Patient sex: M
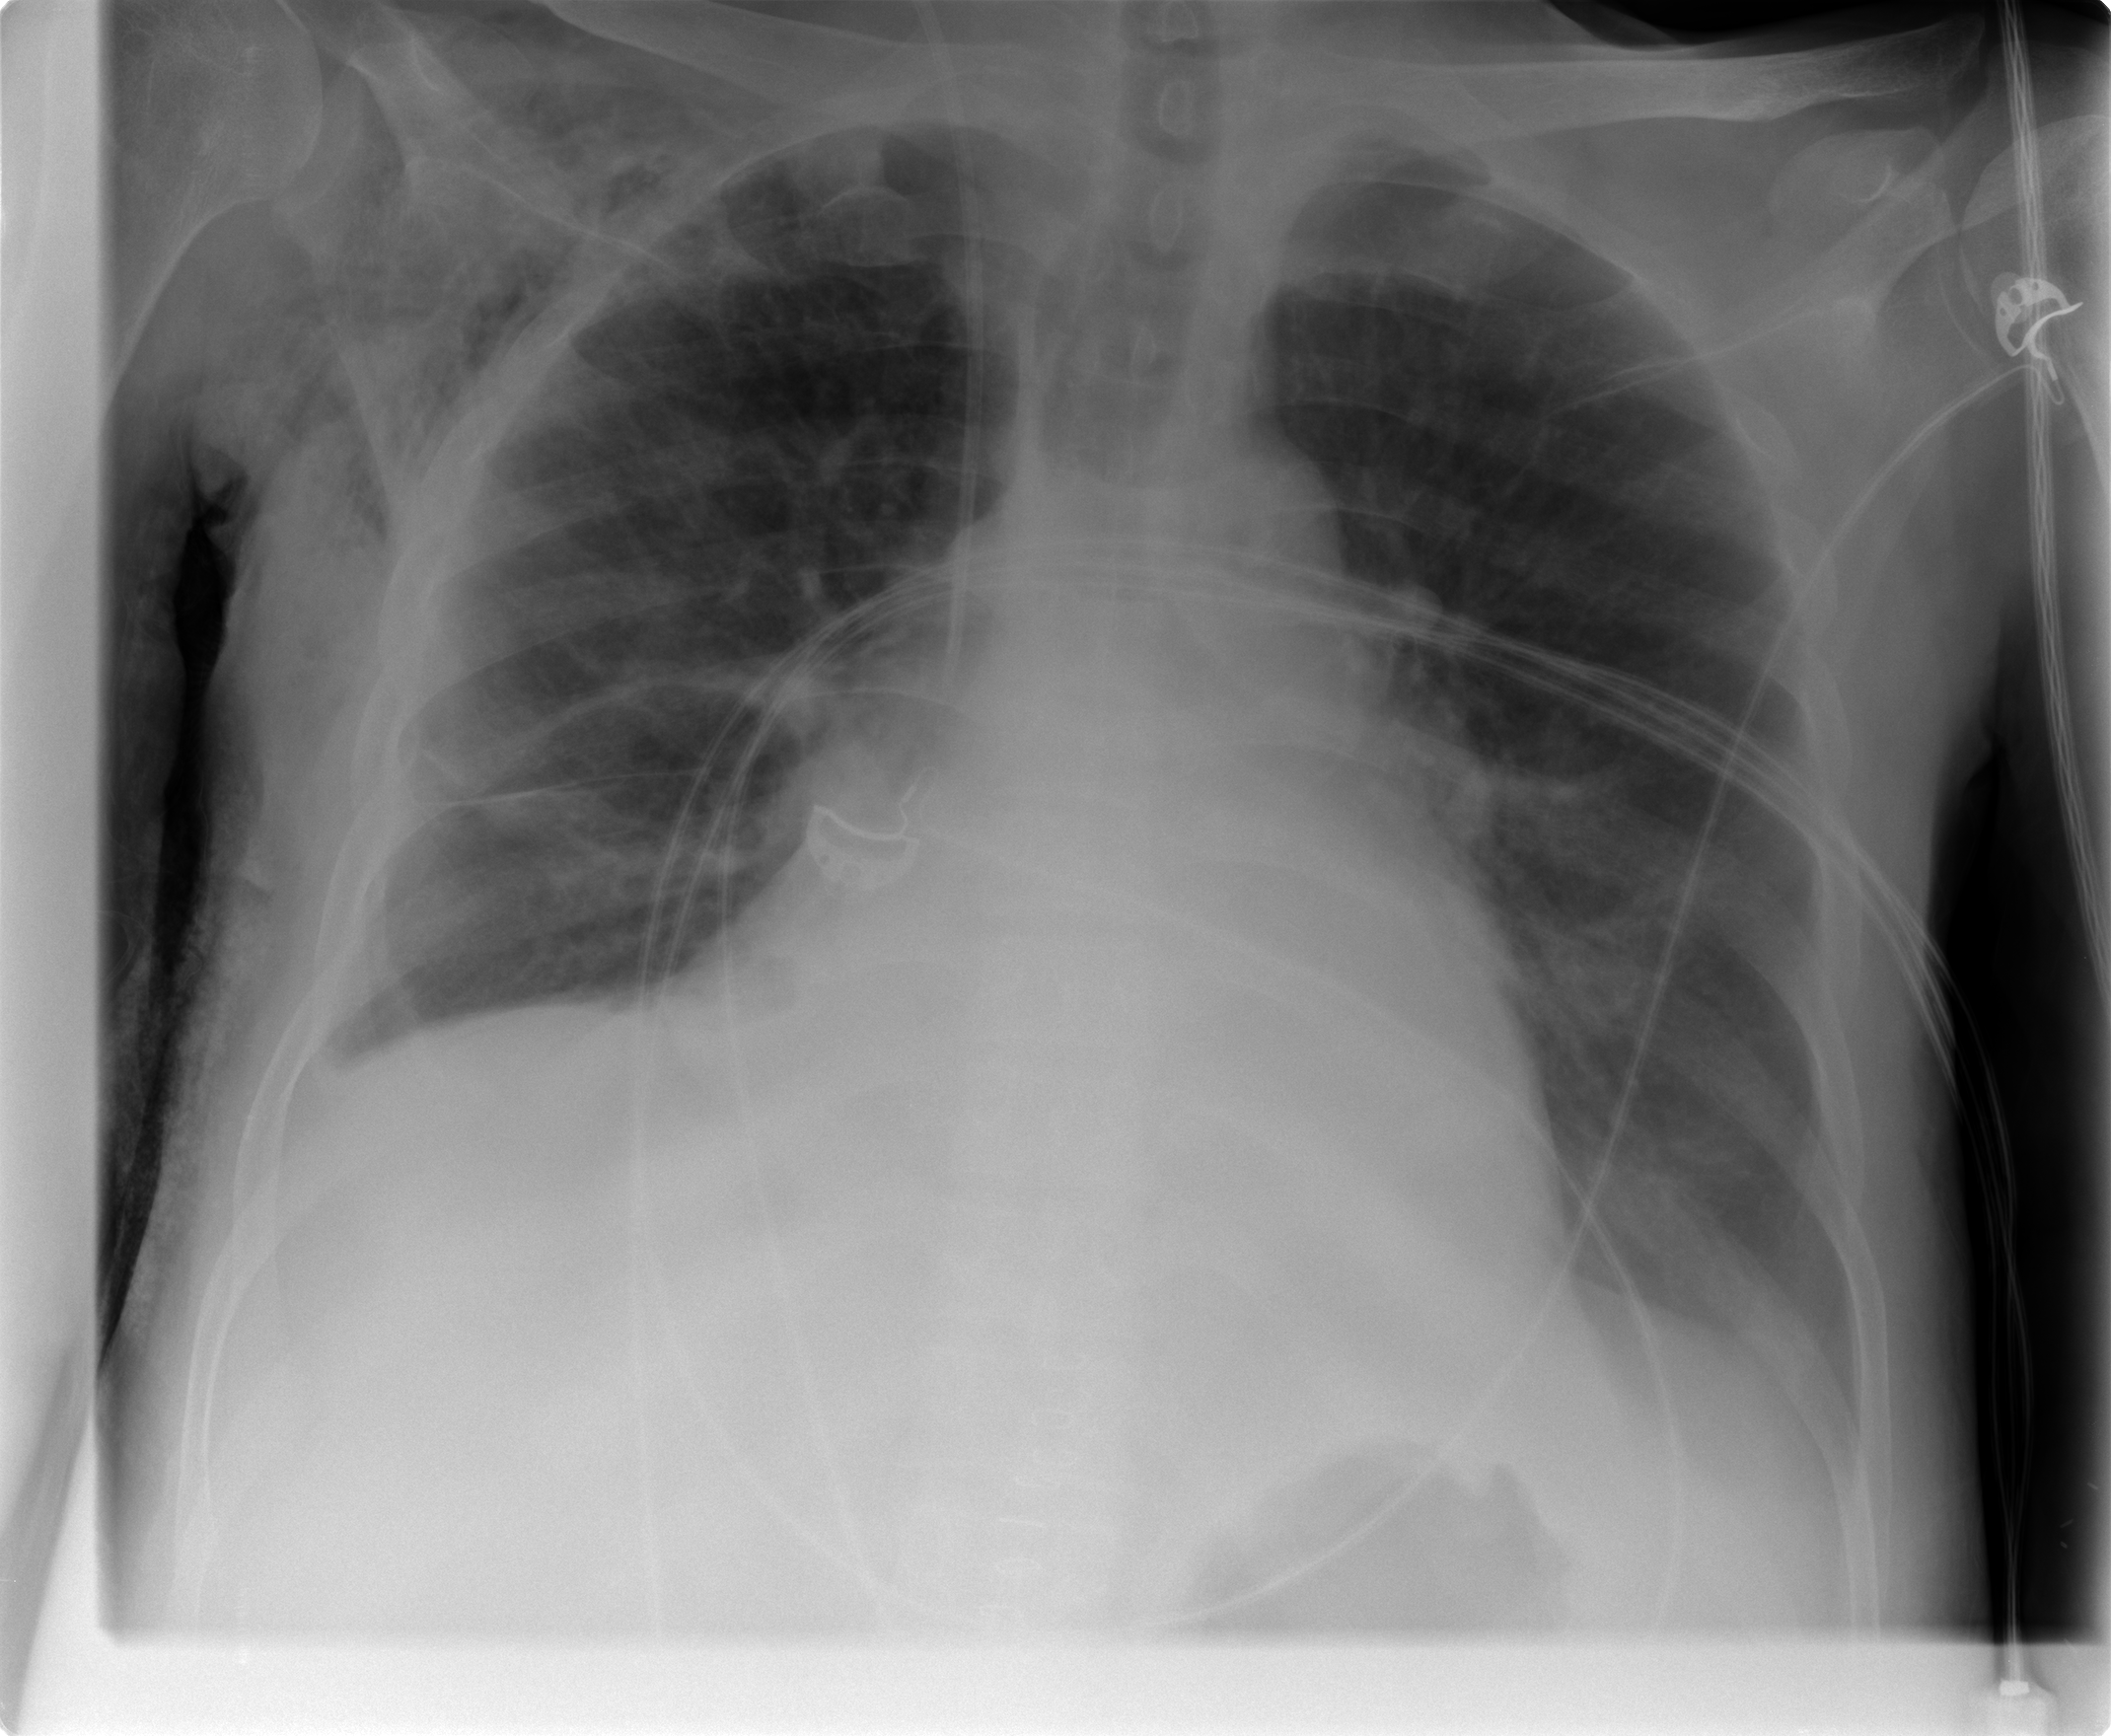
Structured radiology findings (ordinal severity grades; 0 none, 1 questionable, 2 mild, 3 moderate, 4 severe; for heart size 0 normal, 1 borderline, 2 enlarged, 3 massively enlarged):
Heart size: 2
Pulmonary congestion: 2
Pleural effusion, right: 1
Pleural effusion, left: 1
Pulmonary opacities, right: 1
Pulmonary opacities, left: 0
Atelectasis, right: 2
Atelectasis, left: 2